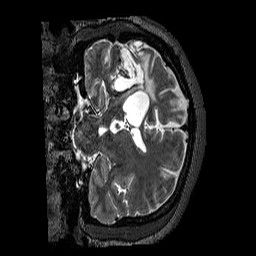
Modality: T2w
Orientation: coronal
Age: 42
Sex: male
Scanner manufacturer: siemens
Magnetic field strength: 3 T
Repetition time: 3.2 s
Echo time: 0.567 s